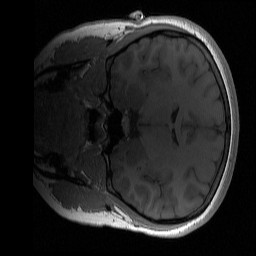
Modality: T1w
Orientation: coronal
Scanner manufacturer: siemens
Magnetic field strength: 3 T
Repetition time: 2 s
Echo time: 0.0022 s